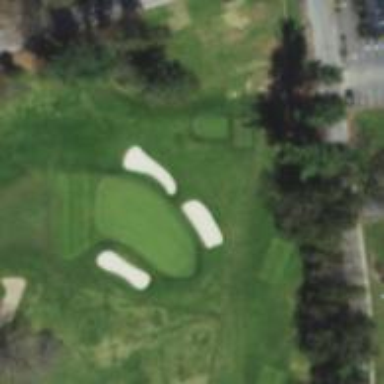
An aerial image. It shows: Golf tee.